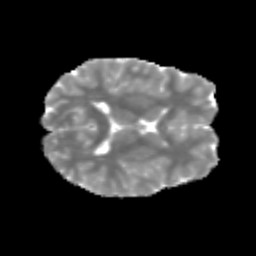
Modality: MD
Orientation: axial
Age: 25
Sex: female
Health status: healthy
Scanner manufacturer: siemens
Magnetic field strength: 3 T
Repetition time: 3.6 s
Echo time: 0.092 s